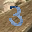
Label: 3